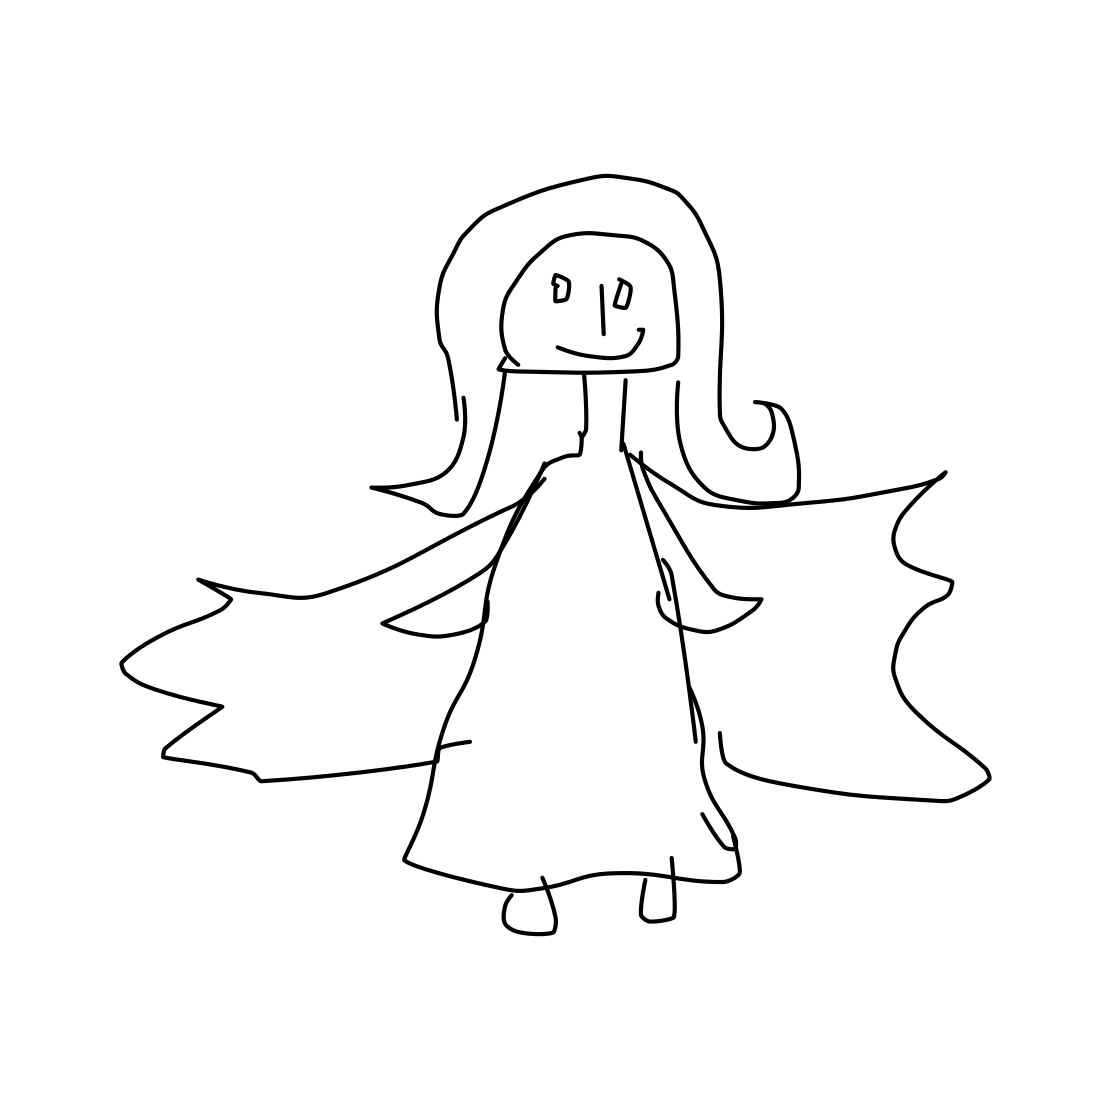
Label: angel